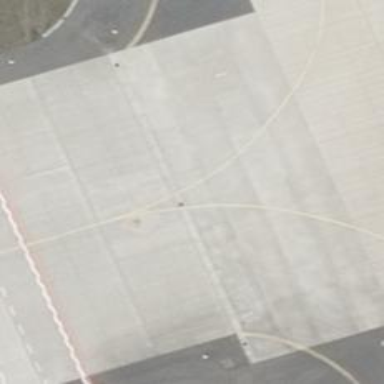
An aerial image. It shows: Taxiway at the airport with concrete surface.